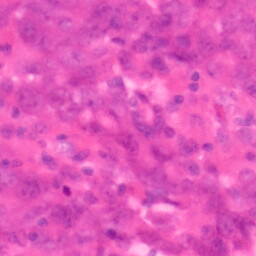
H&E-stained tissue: Colon